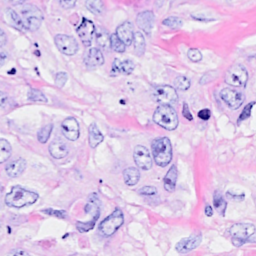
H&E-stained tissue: Breast